Question: I'm trying to implement a bicubic interpolation algorithm to reconstruct higher-resolution data from a heightmap. After some falstarts and sets of instructions containing nearly-incomprehensible math (it's been some years since I had calculus and I no longer remember much beyond the basics) , I've found the article "Bicubic Interpolation for Image Scaling" by Paul Bourke containing what appeared to be a fairly simple and easy to implement algorithm. <URL>
However, instead of producing an interpolation result even remotely resembling the one on Wikipedia, instead I'm getting this (from the same input data):

What is causing the error, and more importantly - how to fix it?
PHP code below (yes, this probably should - and will - be reimplemented in C; when it's working)
'''
class BicubicInterpolator
{
private $data;
public function Set_data($d)
{
$this->data=$this->denull($d);
}
public function Interpolate($dx,$dy)
{
$r=0;
for ($m=-1; $m<2; $m++)
for ($n=-1; $n<2; $n++)
$r+=$this->data[$m+1][$n+1] * $this->R($m-$dx) * $this->R($dy-$n);
return $r;
}
private function denull($d)
{
//Substituting null values with nearest known values as per "A Review of Some Image Pixel Interpolation Algorithms" by Don Lancaster (supposed to produce same output as example image)
if ($d[0][1]===null) for ($i=0; $i<4; $i++) $d[0][$i]=$d[1][$i];
if ($d[1][0]===null) for ($i=0; $i<4; $i++) $d[$i][0]=$d[$i][1];
if ($d[3][1]===null) for ($i=0; $i<4; $i++) $d[3][$i]=$d[2][$i];
if ($d[1][3]===null) for ($i=0; $i<4; $i++) $d[$i][3]=$d[$i][2];
return $d;
}
function R($x)
{
return ( $this->P($x+2)
- 4 * $this->P($x+1)
+ 6 * $this->P($x)
- 4 * $this->P($x-1) )/6;
}
function P($x)
{
if ($x>0) return $x*$x*$x;
return 0;
}
'''
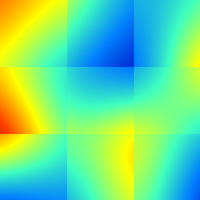
Answer: In the end I have switched to a different algorithm, based on a combination of the one outlined by Don Lancaster with derivative and cross-derivative formulae from Chapter 3.6 of "Numerical Recipes in C" (2nd Edition), p136.
This is combined with two minor tweaks:
1. The function calculation caches an intermediary set of values for last y-coordinate (a successive Interpolate(x,y) call with the same y argument will require four multiplications and three additions, cutting down on processing time)
2. One set of derivatives is accessible as public, allowing the last two to be passed along as first two for a grid cell in coordinates (x, y+1) and halving the amount of calculations needed to get each of those derivative sets for each cell.
This is the implementation, working with no apparent glitches:
'''
class BicubicInterpolator
{
private $last_y;
private $last_y_a;
private $a;
public $x;
public function __construct()
{
for ($i=0;$i<4;$i++)
$this->x[$i]=false;
}
public function Set_data($d)
{
$d=$this->denull($d);
$x=$this->x;
for ($j=1; $j<3; $j++)
for ($k=1; $k<3; $k++)
{
$r=($j-1)*2+($k-1);
$w[$r]=$d[$j][$k];
//Derivatives and cross derivatives calculated as per Numerical Recipes in C, 2nd edition.
if (!$x[$r]) $x[$r]=( $d[$j][$k+1] - $d[$j][$k-1] ) / 2;
$y[$r]=( $d[$j+1][$k] - $d[$j-1][$k] ) / 2;
$z[$r]=( $d[$j+1][$k+1]-$d[$j+1][$k-1]-$d[$j-1][$k+1]+$d[$j-1][$k-1] )/4;
}
$this->x=$x;
/* Coefficient calculation as per "A Review of Some Image Pixel Interpolation Algorithms" by Don Lancaster,
+ addressing changed to (x,y) instead of (y,x)
+ reformulated to minimize the number of multiplications required */
$this->a[0][0] = $w[0];
$this->a[1][0] = $y[0];
$this->a[2][0] = 3*($w[2]-$w[0])-2*$y[0]-$y[2];
$this->a[3][0] = 2*($w[0]-$w[2])+$y[0]+$y[2];
$this->a[0][1] = $x[0];
$this->a[1][1] = $z[0];
$this->a[2][1] = 3*($x[2]-$x[0])-2*$z[0]-$z[2];
$this->a[3][1] = 2*($x[0]-$x[2])+$z[0]+$z[2];
$this->a[0][2] = 3*($w[1]-$w[0])-2*$x[0]-$x[1];
$this->a[1][2] = 3*($y[1]-$y[0])-2*$z[0]-$z[1];
$this->a[2][2] = 9*($w[0]-$w[1]-$w[2]+$w[3])+6*($x[0]-$x[2]+$y[0]-$y[1])+3*($x[1]-$x[3]+$y[2]-$y[3])+4*$z[0]+2*($z[1]+$z[2])+$z[3];
$this->a[3][2] = 6*($w[1]+$w[2]-$w[3]-$w[0])+4*($x[2]-$x[0])+3*($y[1]-$y[0]-$y[2]+$y[3])+2*($x[3]-$z[0]-$z[2]-$x[1])-$z[1]-$z[3];
$this->a[0][3] = 2*($w[0]-$w[1])+$x[0]+$x[1];
$this->a[1][3] = 2*($y[0]-$y[1])+$z[0]+$z[1];
$this->a[2][3] = 6*($w[1]+$w[2]-$w[0]-$w[3])+3*(-$x[0]-$x[1]+$x[2]+$x[3])+4*($y[1]-$y[0])+2*($y[3]-$y[2]-$z[0]-$z[1])-$z[2]-$z[3];
$this->a[3][3] = 4*($w[0]-$w[1]-$w[2]+$w[3])+2*($x[0]+$x[1]-$x[2]-$x[3]+$y[0]-$y[1]+$y[2]-$y[3])+$z[0]+$z[1]+$z[2]+$z[3];
$this->last_y=false;
}
public function Interpolate($x,$y)
{
if ($y!==$this->last_y)
{
for ($i=0; $i<4; $i++)
{
$this->last_y_a[$i]=0;
for ($j=0; $j<4; $j++)
$this->last_y_a[$i]+=$this->a[$j][$i]*pow($y,$j);
}
$this->last_y=$y;
}
$r=0;
for ($i=0; $i<4; $i++)
$r+=$this->last_y_a[$i]*pow($x,$i);
return $r;
}
private function denull($d)
{
//Substituting null values with nearest known values
//as per "A Review of Some Image Pixel Interpolation Algorithms" by Don Lancaster
if ($d[0][1]===null) for ($i=0; $i<4; $i++) $d[0][$i]=$d[1][$i];
if ($d[1][0]===null) for ($i=0; $i<4; $i++) $d[$i][0]=$d[$i][1];
if ($d[3][1]===null) for ($i=0; $i<4; $i++) $d[3][$i]=$d[2][$i];
if ($d[1][3]===null) for ($i=0; $i<4; $i++) $d[$i][3]=$d[$i][2];
return $d;
}
}
'''